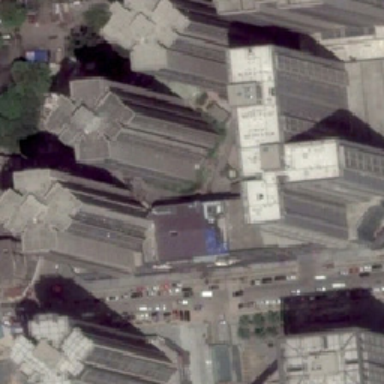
Seven tall buildings with some dark green plants besides .